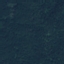
Land use / land cover class: Forest